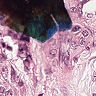
Metastatic tissue present: yes